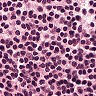
Metastatic tissue present: no